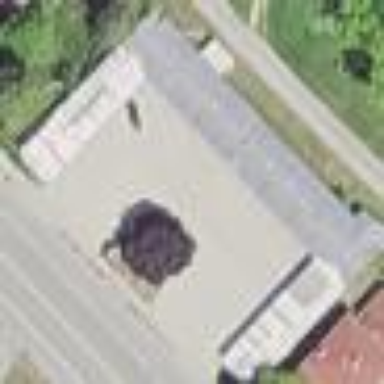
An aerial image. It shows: Building that is motel.